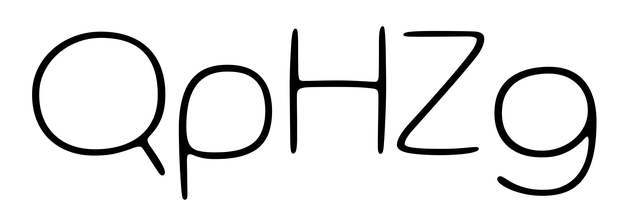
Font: Gluten_Thin